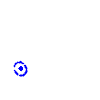
Particle: kaon